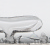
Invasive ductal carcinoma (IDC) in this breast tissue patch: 0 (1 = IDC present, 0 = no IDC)